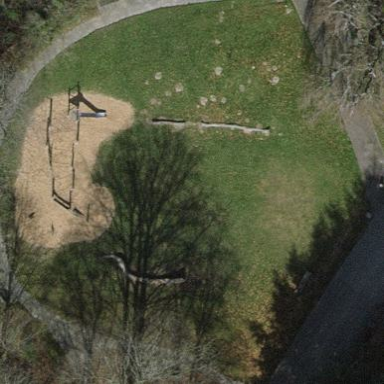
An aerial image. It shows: Playground area with grass land use.